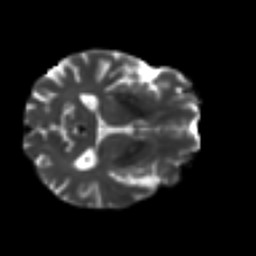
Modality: T2w
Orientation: axial
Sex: male
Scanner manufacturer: ge
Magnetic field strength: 3 T
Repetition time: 7 s
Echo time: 0.08 s